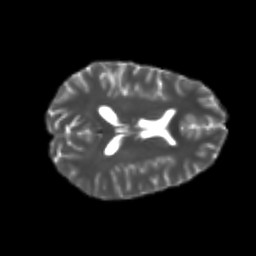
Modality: T2w
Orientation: axial
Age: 20
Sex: female
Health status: healthy
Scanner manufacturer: philips
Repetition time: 7.385 s
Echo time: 0.08599 s